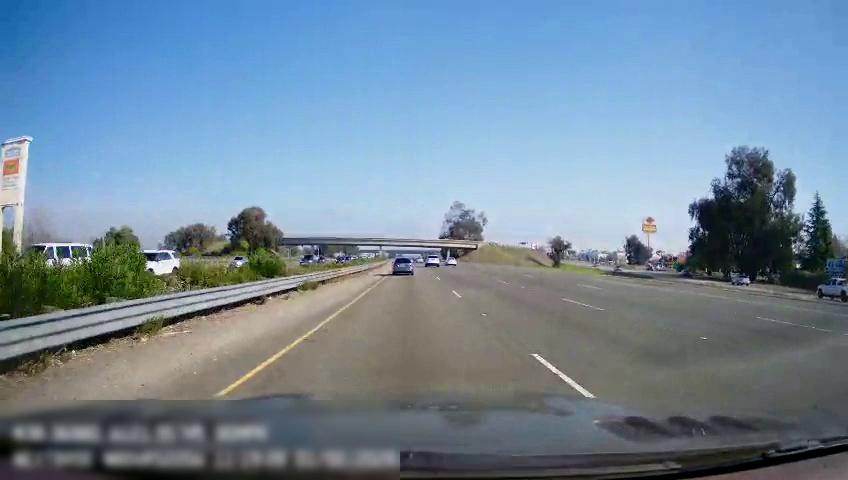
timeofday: Day
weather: Sunny
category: Drivable Space
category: Drivable Space
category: Vehicles | Truck
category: Vehicles | Car
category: Vehicles | Car
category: Vehicles | Car
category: Vehicles | Car
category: Vehicles | SUV
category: Vehicles | SUV
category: Vehicles | SUV
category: Vehicles | Car
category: Vehicles | Car
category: Vehicles | Car
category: Vehicles | Car
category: Lanes | Current Lane
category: Lanes | Current Lane
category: Lanes | Alternate Lane
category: Lanes | Alternate Lane
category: Lanes | Alternate Lane